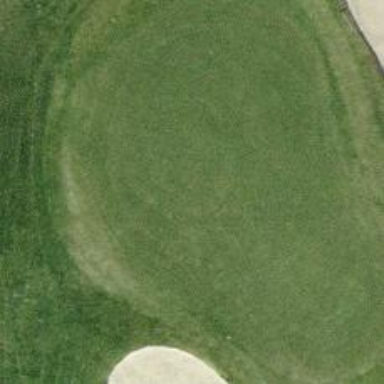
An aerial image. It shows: Golf hole.